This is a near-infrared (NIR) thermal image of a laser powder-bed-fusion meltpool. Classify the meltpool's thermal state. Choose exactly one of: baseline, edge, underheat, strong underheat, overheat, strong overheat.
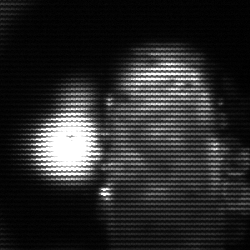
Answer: strong underheat